Question: I wrote project for test fillwidth property as said in this <URL>, but my result is different with it.
Result

and this is my code :
'''
public class VBoxSample extends Application {
@Override
public void start(Stage primaryStage) throws Exception{
Button b1 = new Button( " it's test of size ") ;
Button b2 = new Button( " VBOX test") ;
Button b3 = new Button( " it's test") ;
VBox vbox = new VBox( 10 , b1 , b2 ,b3) ;
vbox.setAlignment(Pos.CENTER);
primaryStage.setScene(new Scene( vbox ));
primaryStage.show();
}
public static void main(String[] args) {
launch(args);
}
}
'''
What part I did wrong? And why 'fillWidth' didn't work for button as Oracle doc?
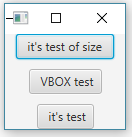
Answer: 'VBox' only resizes children to their 'maxWidth's which for 'Button's is the size computed based on the content size of the 'Button' by default. (<URL>
If you remove those constraints you get the desired result:
'''
b1.setMaxWidth(Double.MAX_VALUE);
b2.setMaxWidth(Double.MAX_VALUE);
b3.setMaxWidth(Double.MAX_VALUE);
'''